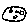
Label: moon